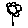
Label: flower